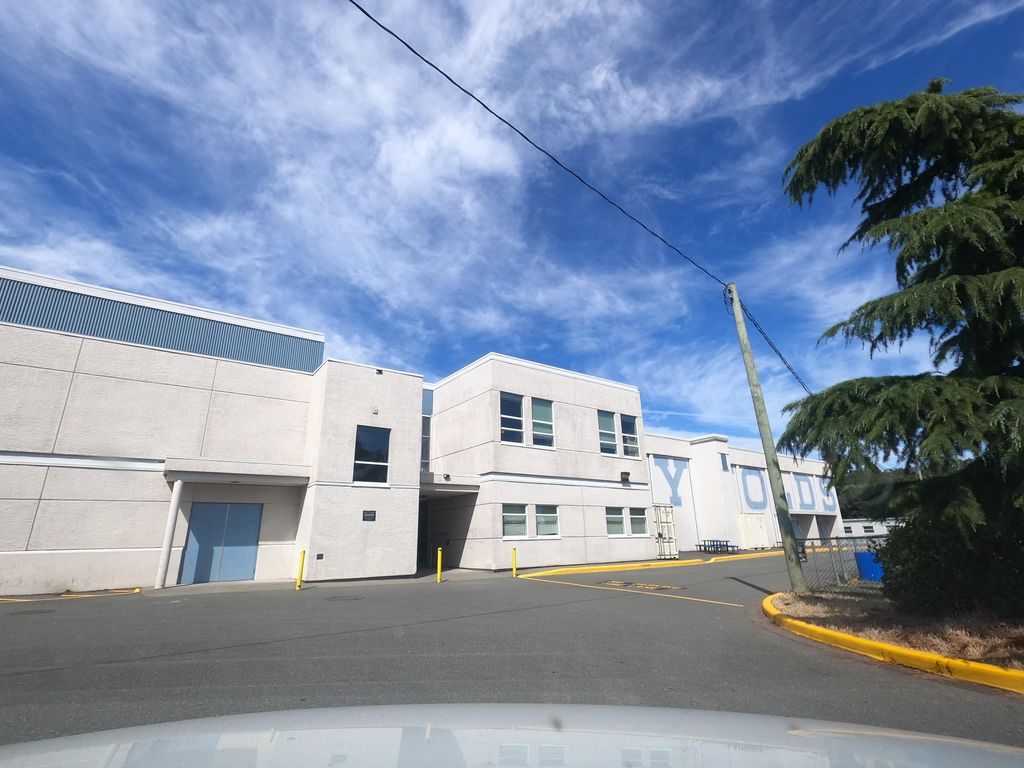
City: victoria